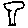
Label: tree